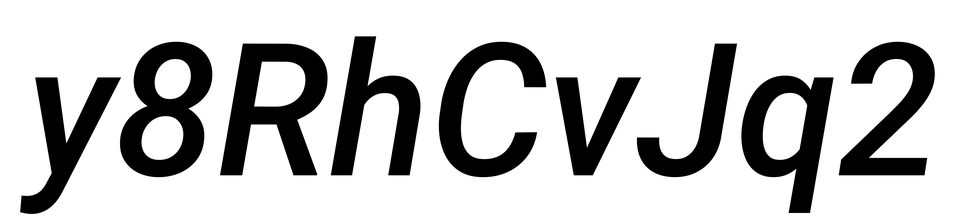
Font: Roboto-Italic_Medium_Italic